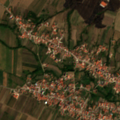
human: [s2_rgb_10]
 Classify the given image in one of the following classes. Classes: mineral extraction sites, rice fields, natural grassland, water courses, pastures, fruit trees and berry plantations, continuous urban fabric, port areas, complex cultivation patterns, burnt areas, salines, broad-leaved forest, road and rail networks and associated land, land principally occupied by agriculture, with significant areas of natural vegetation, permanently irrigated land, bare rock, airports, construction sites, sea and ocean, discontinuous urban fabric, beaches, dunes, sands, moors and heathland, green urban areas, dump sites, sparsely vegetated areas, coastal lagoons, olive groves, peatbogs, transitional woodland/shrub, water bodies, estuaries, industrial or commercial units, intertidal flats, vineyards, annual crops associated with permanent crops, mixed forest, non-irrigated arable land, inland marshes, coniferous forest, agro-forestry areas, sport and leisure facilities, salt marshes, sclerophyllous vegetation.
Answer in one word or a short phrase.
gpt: discontinuous urban fabric, non-irrigated arable land, complex cultivation patterns, land principally occupied by agriculture, with significant areas of natural vegetation